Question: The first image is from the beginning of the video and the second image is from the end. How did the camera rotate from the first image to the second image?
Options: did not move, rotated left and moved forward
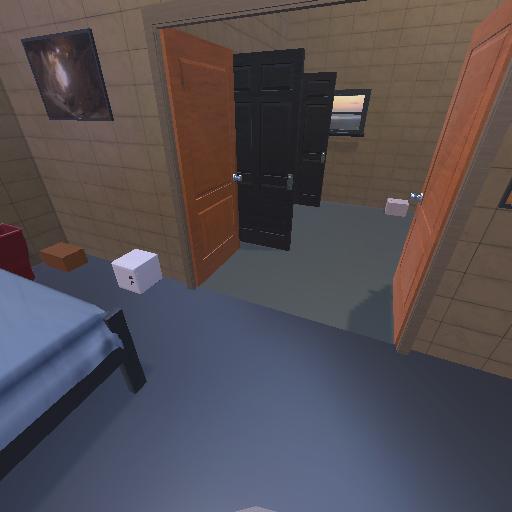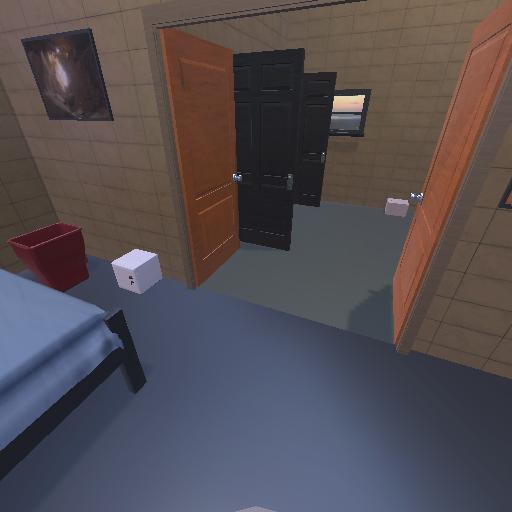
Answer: did not move